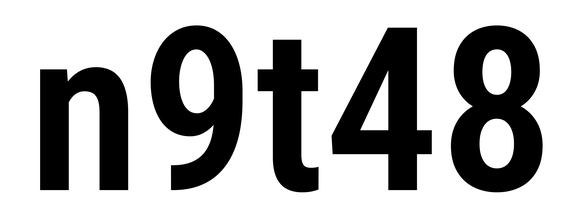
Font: Roboto_Condensed_SemiBold